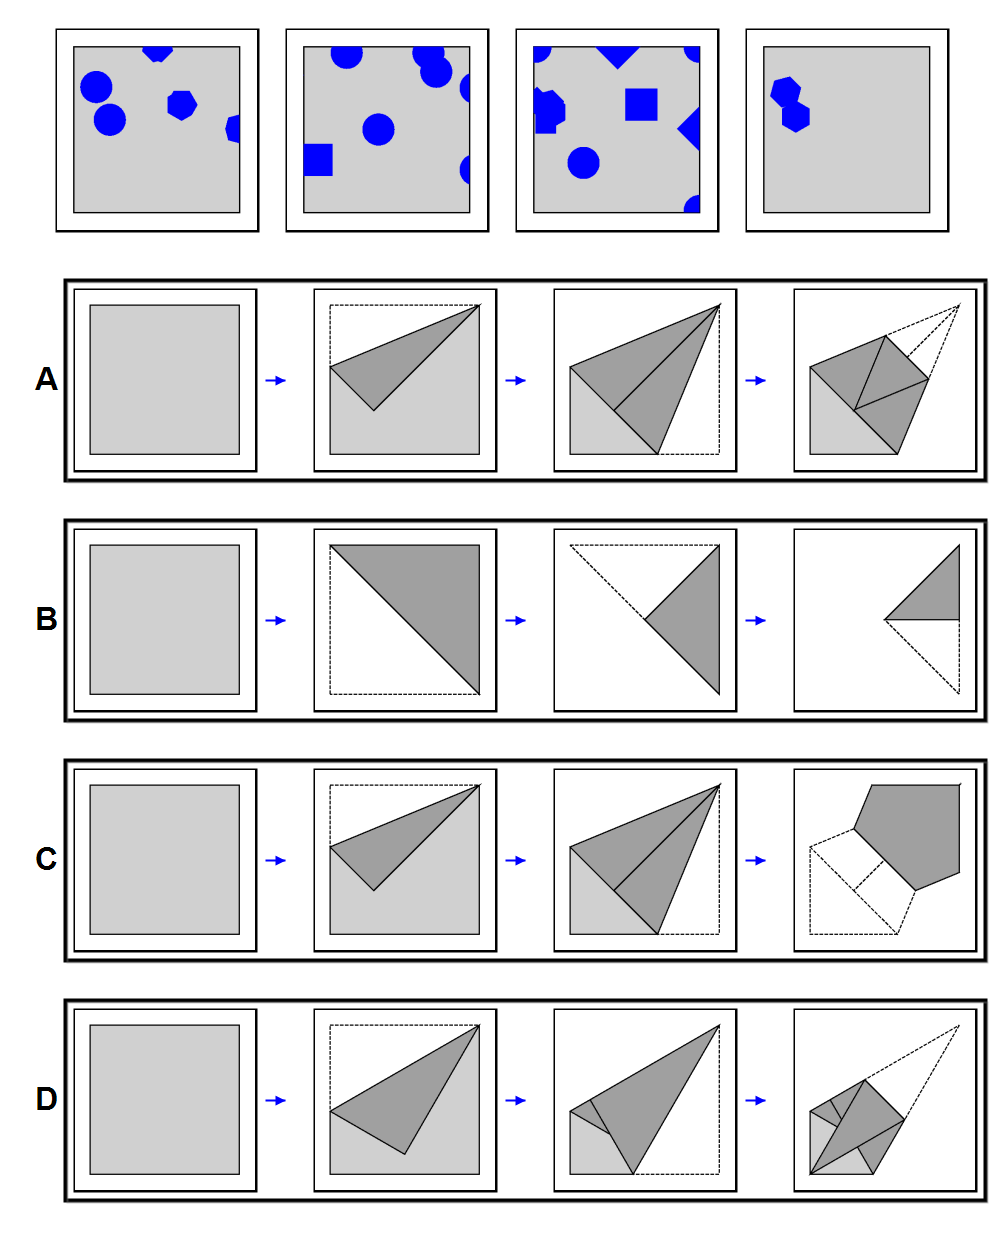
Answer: A